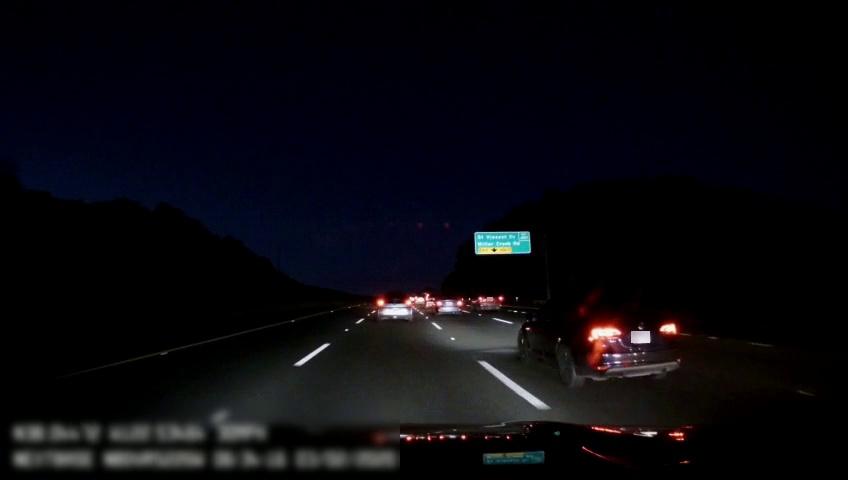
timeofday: Night
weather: Other
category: Drivable Space
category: Vehicles | Car
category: Vehicles | SUV
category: Vehicles | SUV
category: Vehicles | Car
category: Vehicles | SUV
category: Lanes | Alternate Lane
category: Lanes | Current Lane
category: Lanes | Current Lane
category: Lanes | Alternate Lane
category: Lanes | Alternate Lane
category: Lanes | Alternate Lane
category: Traffic | Signs